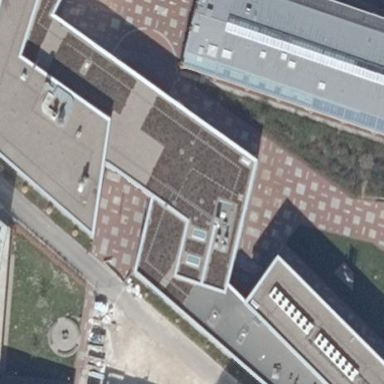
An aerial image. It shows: College building.